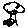
Label: tree